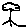
Label: tree